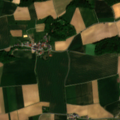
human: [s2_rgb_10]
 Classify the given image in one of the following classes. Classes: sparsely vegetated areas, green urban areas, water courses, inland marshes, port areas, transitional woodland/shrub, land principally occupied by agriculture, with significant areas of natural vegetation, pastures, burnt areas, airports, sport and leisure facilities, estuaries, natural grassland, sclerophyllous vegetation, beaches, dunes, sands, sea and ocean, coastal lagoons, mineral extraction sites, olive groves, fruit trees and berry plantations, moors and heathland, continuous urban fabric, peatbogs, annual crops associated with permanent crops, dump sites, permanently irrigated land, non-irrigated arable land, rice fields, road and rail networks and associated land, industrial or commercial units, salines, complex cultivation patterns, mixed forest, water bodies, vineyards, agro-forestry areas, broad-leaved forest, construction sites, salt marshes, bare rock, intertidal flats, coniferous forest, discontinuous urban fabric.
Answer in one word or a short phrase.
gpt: non-irrigated arable land, complex cultivation patterns, land principally occupied by agriculture, with significant areas of natural vegetation, mixed forest